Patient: sex M, age 64
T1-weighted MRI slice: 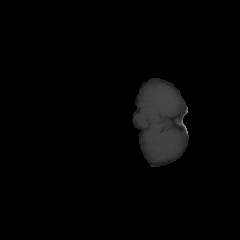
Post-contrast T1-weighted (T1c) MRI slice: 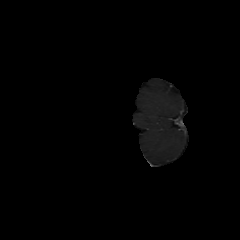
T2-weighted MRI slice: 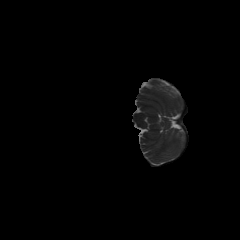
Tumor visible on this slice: no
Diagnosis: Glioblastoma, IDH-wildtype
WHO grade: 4